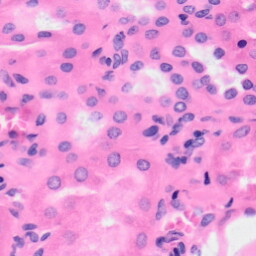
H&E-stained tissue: Kidney